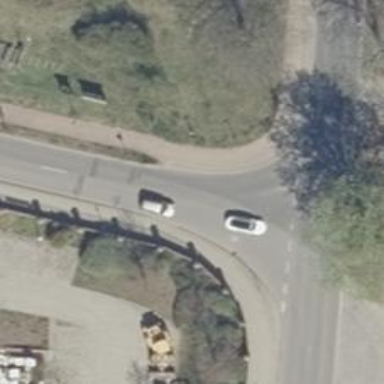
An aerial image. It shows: Asphalt footway with uncontrolled crossing.